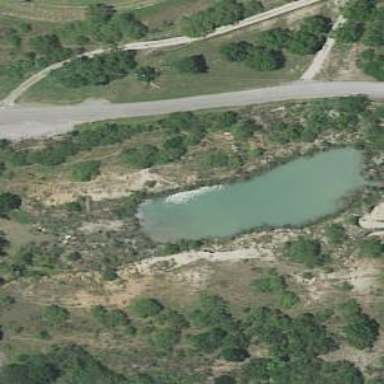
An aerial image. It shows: Pond with natural water.